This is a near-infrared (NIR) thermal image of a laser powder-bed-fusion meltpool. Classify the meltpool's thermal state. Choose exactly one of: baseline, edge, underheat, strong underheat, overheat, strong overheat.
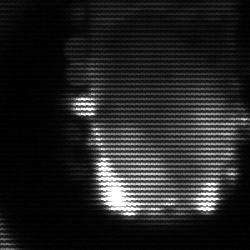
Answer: baseline